Question: Need some help with CSS background repeat. Below is the wire-frame for the functionality I am trying to achieve.

HTML:
'''
<div class="wrapper">
<div class="container"></div>
</div>
'''
CSS:
'''
.container{
min-height: 10000px;
background-image: url(background1.png), url(background2.png);
background-repeat: no-repeat, repeat-y;
background-position: center top, center 1000px;
}
'''
The current code displays background1 only one time and repeats background2 as I want,but the background2 image starts from the top of the page. I want it to start exactly after the background1 image ends as shown in the wireframe.
NOTE: Both the images background1 and background2 have transparent shapes in them which makes makes the other image visible in the background.
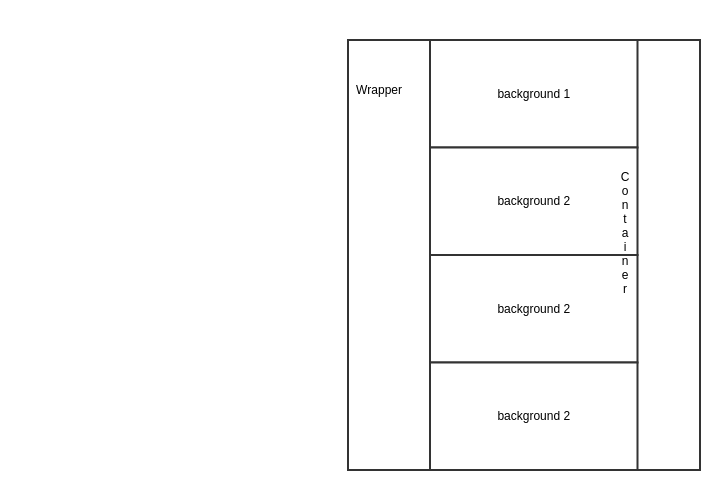
Answer: If you set a background to repeat, it can not be (AFAIK)
the solution would be to limit it to a pseudo element, and limit this pseudo element to where you want it (with the top property)
'''
.test {
width: 300px;
height: 600px;
border: solid black 1px;
position: relative;
}
.test:after {
content: "";
position: absolute;
width: 100%;
height: 100%;
top: 200px;
background-image: url(http://placekitten.com/g/600/400);
background-repeat-y: repeat;
}
'''
'''
<div class="test"></div>
'''
Note that the height of 100% is not accurate, if you want it to be accurate set it to your dimension